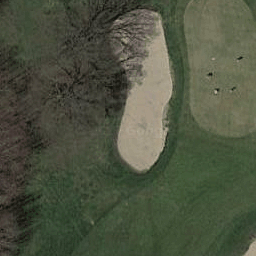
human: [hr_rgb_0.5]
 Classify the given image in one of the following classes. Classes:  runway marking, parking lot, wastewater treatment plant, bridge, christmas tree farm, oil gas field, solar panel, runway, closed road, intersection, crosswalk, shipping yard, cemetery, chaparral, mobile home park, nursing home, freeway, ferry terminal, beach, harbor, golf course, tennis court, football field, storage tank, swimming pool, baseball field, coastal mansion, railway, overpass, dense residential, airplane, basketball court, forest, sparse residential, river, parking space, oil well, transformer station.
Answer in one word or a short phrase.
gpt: golf course